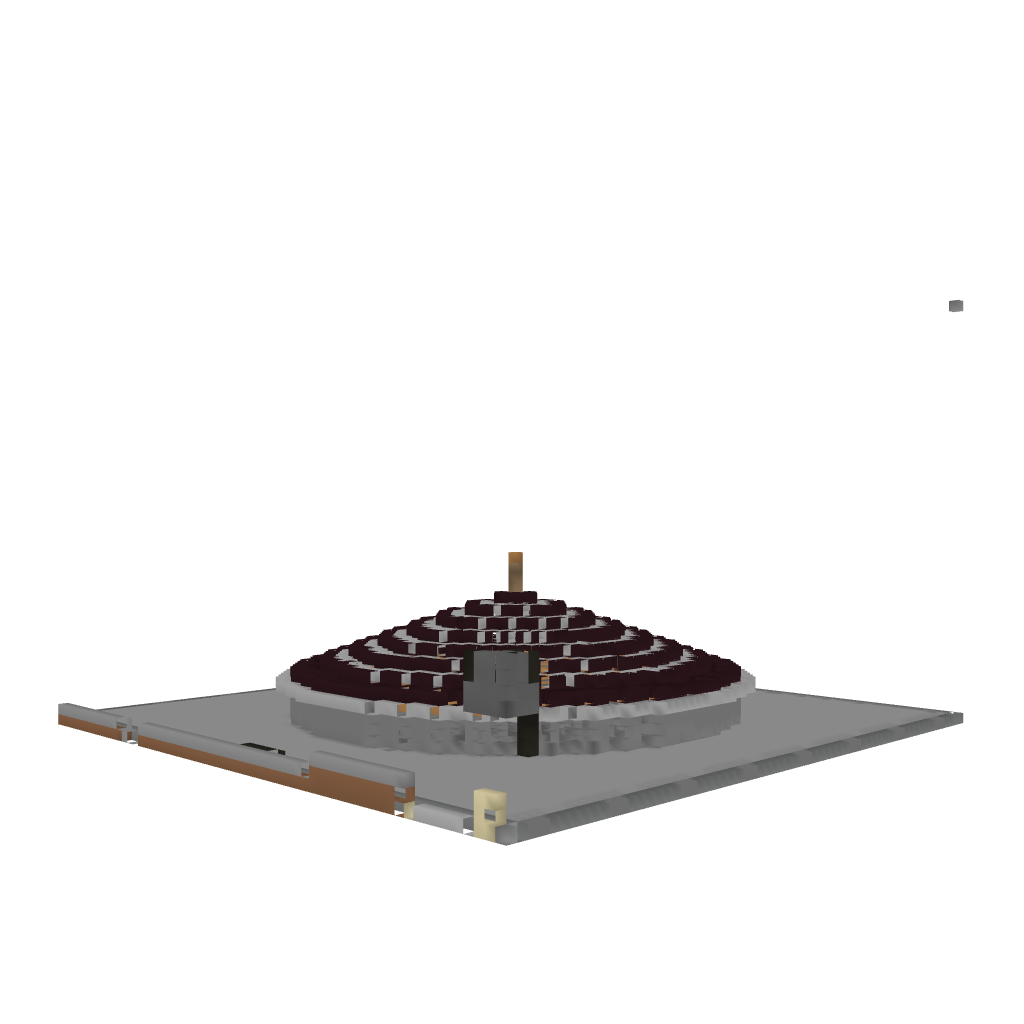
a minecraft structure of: Simple Maze